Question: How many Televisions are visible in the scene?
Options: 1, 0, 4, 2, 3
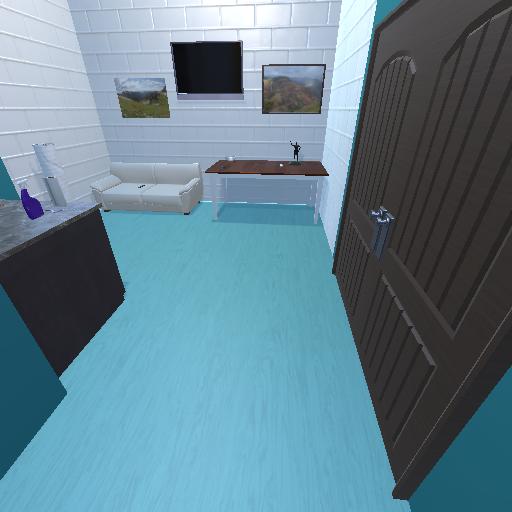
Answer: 1